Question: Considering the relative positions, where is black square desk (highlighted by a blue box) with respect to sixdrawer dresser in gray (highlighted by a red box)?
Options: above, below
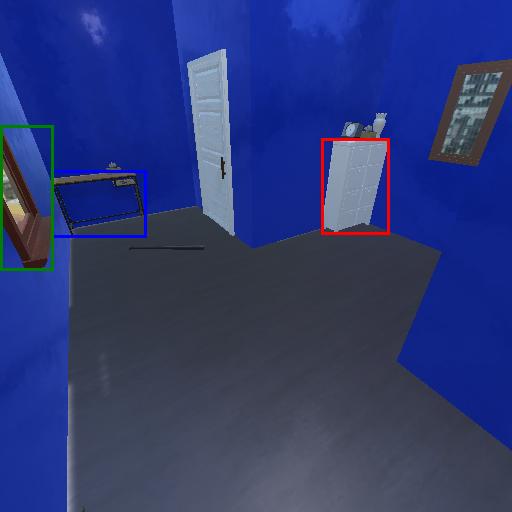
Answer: above